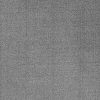
Atmospheric dust classification: dusty